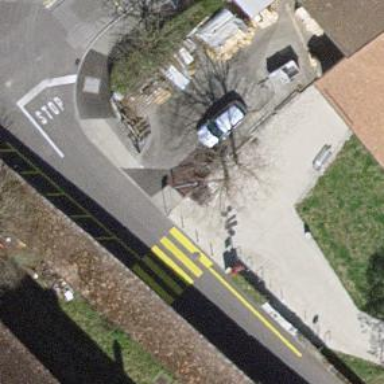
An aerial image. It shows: Zebra crossing on footway.